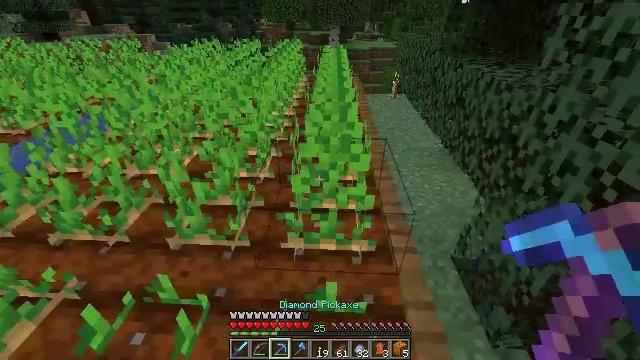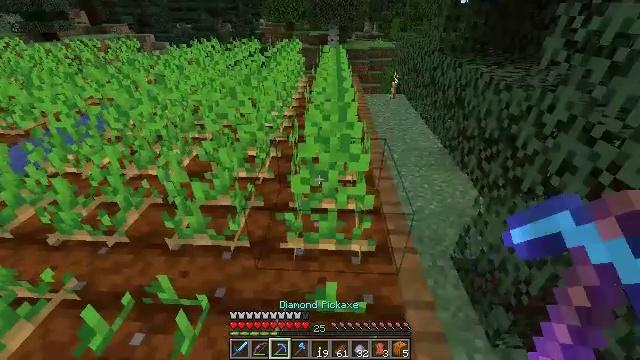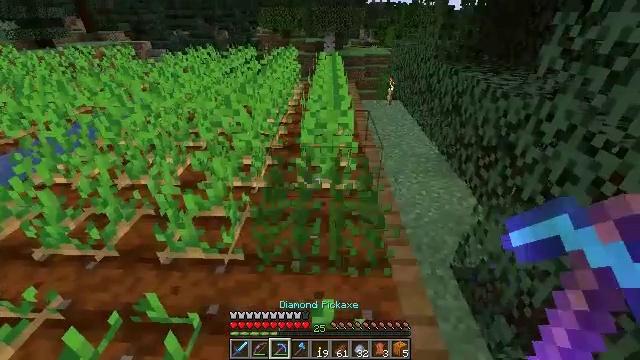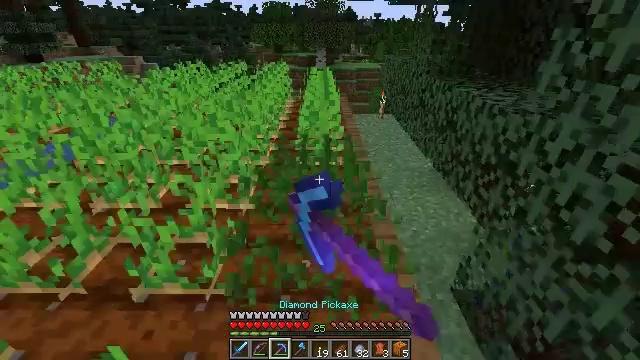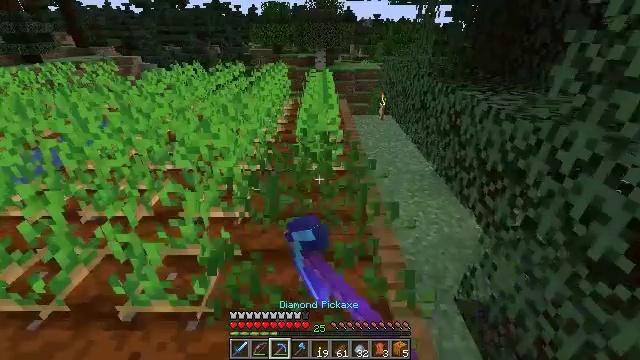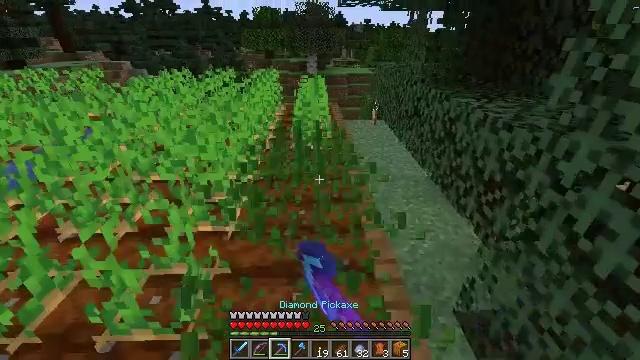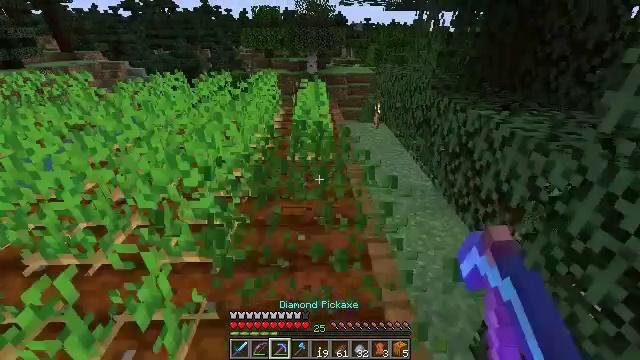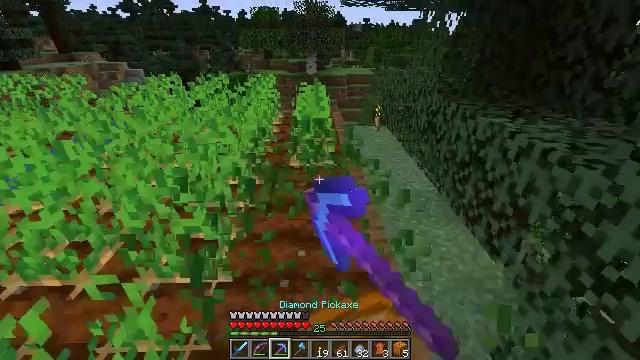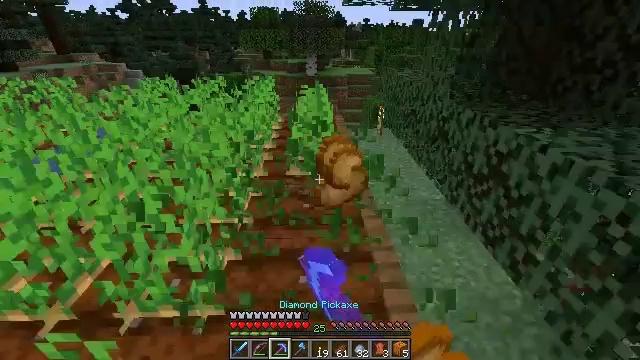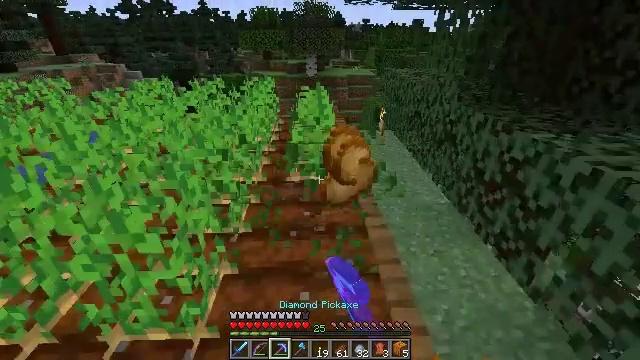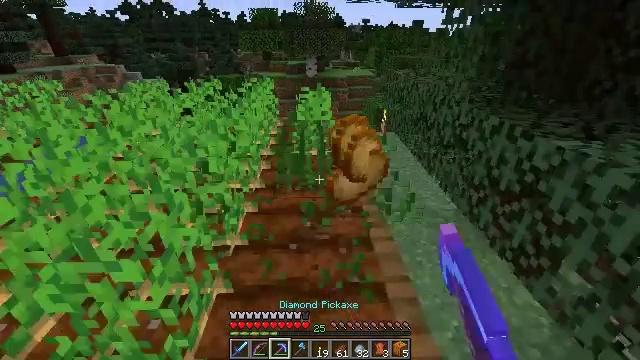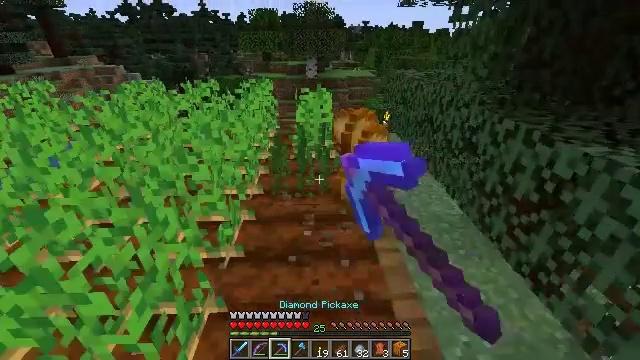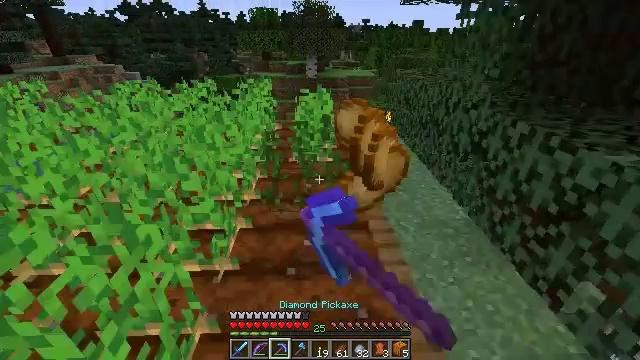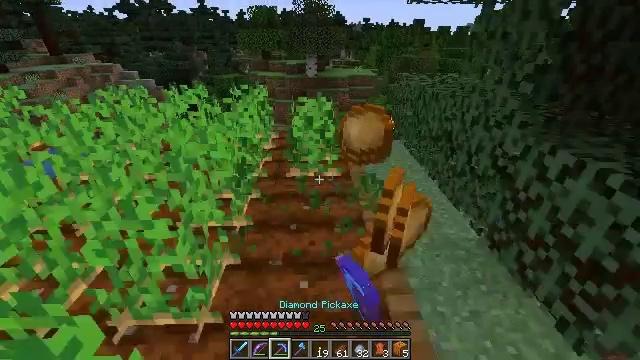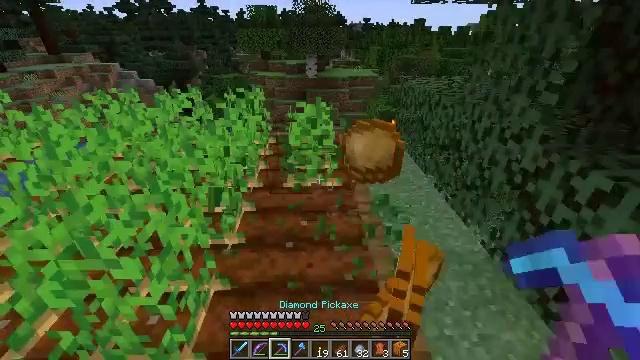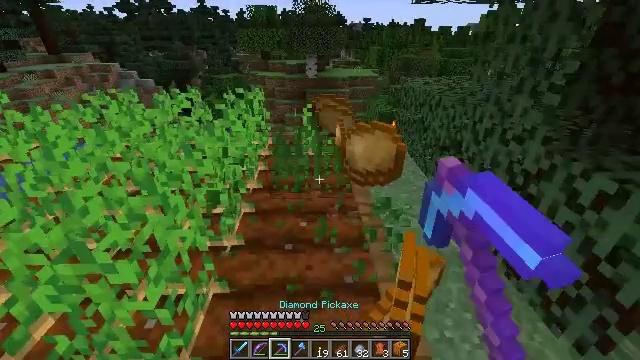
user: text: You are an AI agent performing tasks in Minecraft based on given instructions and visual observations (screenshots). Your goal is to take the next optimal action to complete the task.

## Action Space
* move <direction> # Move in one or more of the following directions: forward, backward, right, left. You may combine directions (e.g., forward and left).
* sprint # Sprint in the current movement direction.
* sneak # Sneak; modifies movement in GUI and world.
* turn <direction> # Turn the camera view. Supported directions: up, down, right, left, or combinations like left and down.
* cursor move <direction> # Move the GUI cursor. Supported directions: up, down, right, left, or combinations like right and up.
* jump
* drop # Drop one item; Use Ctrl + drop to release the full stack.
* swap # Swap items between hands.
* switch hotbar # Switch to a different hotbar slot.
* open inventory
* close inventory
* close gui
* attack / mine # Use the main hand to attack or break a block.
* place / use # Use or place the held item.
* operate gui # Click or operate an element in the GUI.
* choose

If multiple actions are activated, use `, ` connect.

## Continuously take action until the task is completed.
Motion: motion action
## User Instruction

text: Mine potatoes from the farmland.
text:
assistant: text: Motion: no_op
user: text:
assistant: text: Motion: move forward, turn up, attack / mine
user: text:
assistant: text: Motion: move forward, turn right and up, attack / mine
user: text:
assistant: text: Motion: move forward, attack / mine
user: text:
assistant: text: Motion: move forward, turn right, attack / mine
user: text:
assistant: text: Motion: move forward, attack / mine
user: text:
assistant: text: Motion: move forward, attack / mine
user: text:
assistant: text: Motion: move forward, attack / mine
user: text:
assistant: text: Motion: move forward, attack / mine
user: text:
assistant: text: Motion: move forward, attack / mine
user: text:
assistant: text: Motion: move forward, attack / mine
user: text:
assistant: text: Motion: move forward, attack / mine
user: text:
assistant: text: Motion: move forward, attack / mine
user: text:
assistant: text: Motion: move forward, attack / mine
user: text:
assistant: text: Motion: move forward, attack / mine
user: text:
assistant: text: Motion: move forward, attack / mine
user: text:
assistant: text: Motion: move forward
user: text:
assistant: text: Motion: move forward
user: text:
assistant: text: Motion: move forward
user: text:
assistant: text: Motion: move forward, turn down
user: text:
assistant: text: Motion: move forward
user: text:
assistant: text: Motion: turn down
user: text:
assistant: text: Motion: turn down
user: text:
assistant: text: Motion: no_op
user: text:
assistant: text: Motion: turn up
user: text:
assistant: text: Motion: move forward
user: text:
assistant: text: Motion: move forward, turn left
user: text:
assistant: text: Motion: move forward and move right, turn left
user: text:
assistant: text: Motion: move forward and move right, turn left
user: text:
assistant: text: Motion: move forward and move right, turn left